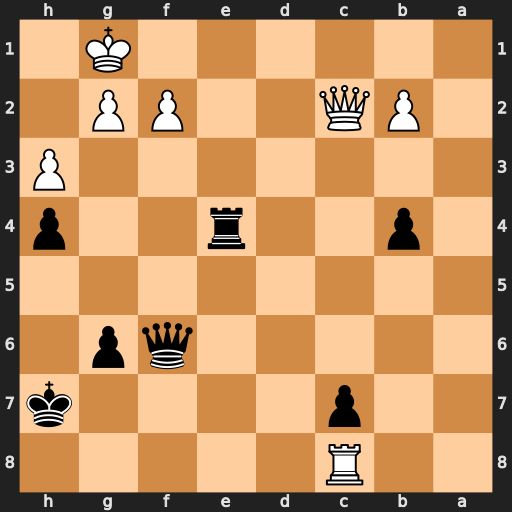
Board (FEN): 2R5/2p4k/5qp1/8/1p2r2p/7P/1PQ2PP1/6K1
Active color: b
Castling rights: -
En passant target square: -
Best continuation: Re1+ Kh2 Qe5+ g3 hxg3+